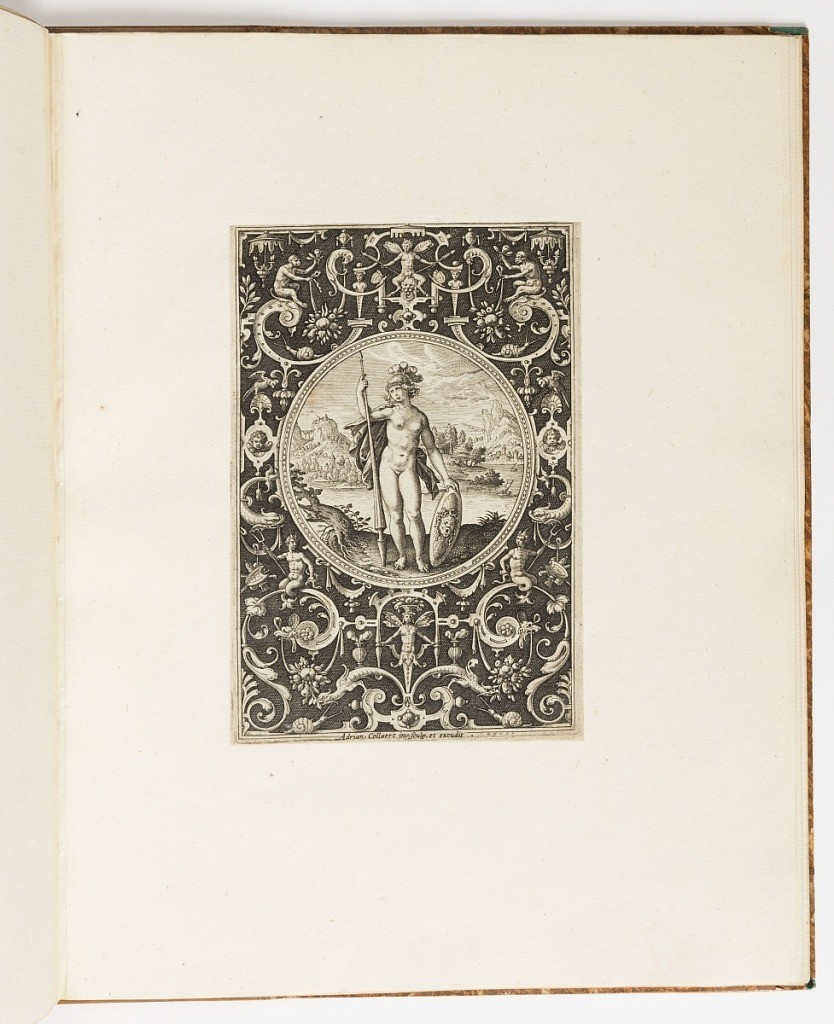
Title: Minerva, plate from a suite of 6 ornamental designs with the Judgement of Paris
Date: ca. 1690
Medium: Engraving on laid paper
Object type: Print
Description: A contestant for Paris' apple, Minerva is armed and holds a shield with the Gorgon's head. The figure is set within a medallion on a dark field (sur fond noir) decorated with intricate grotesques.